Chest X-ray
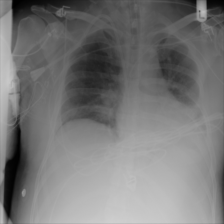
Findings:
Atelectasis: negative
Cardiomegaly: negative
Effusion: negative
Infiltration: negative
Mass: negative
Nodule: negative
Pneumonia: negative
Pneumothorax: negative
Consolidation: negative
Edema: negative
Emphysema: negative
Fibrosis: negative
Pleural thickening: negative
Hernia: negative